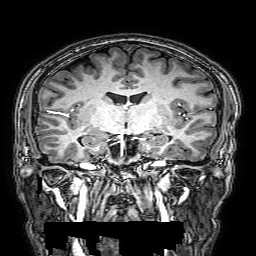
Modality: T1w
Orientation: sagittal
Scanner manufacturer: philips
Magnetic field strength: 3 T
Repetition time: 0.0096 s
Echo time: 0.0046 s